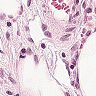
Metastatic tissue present: no